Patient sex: M
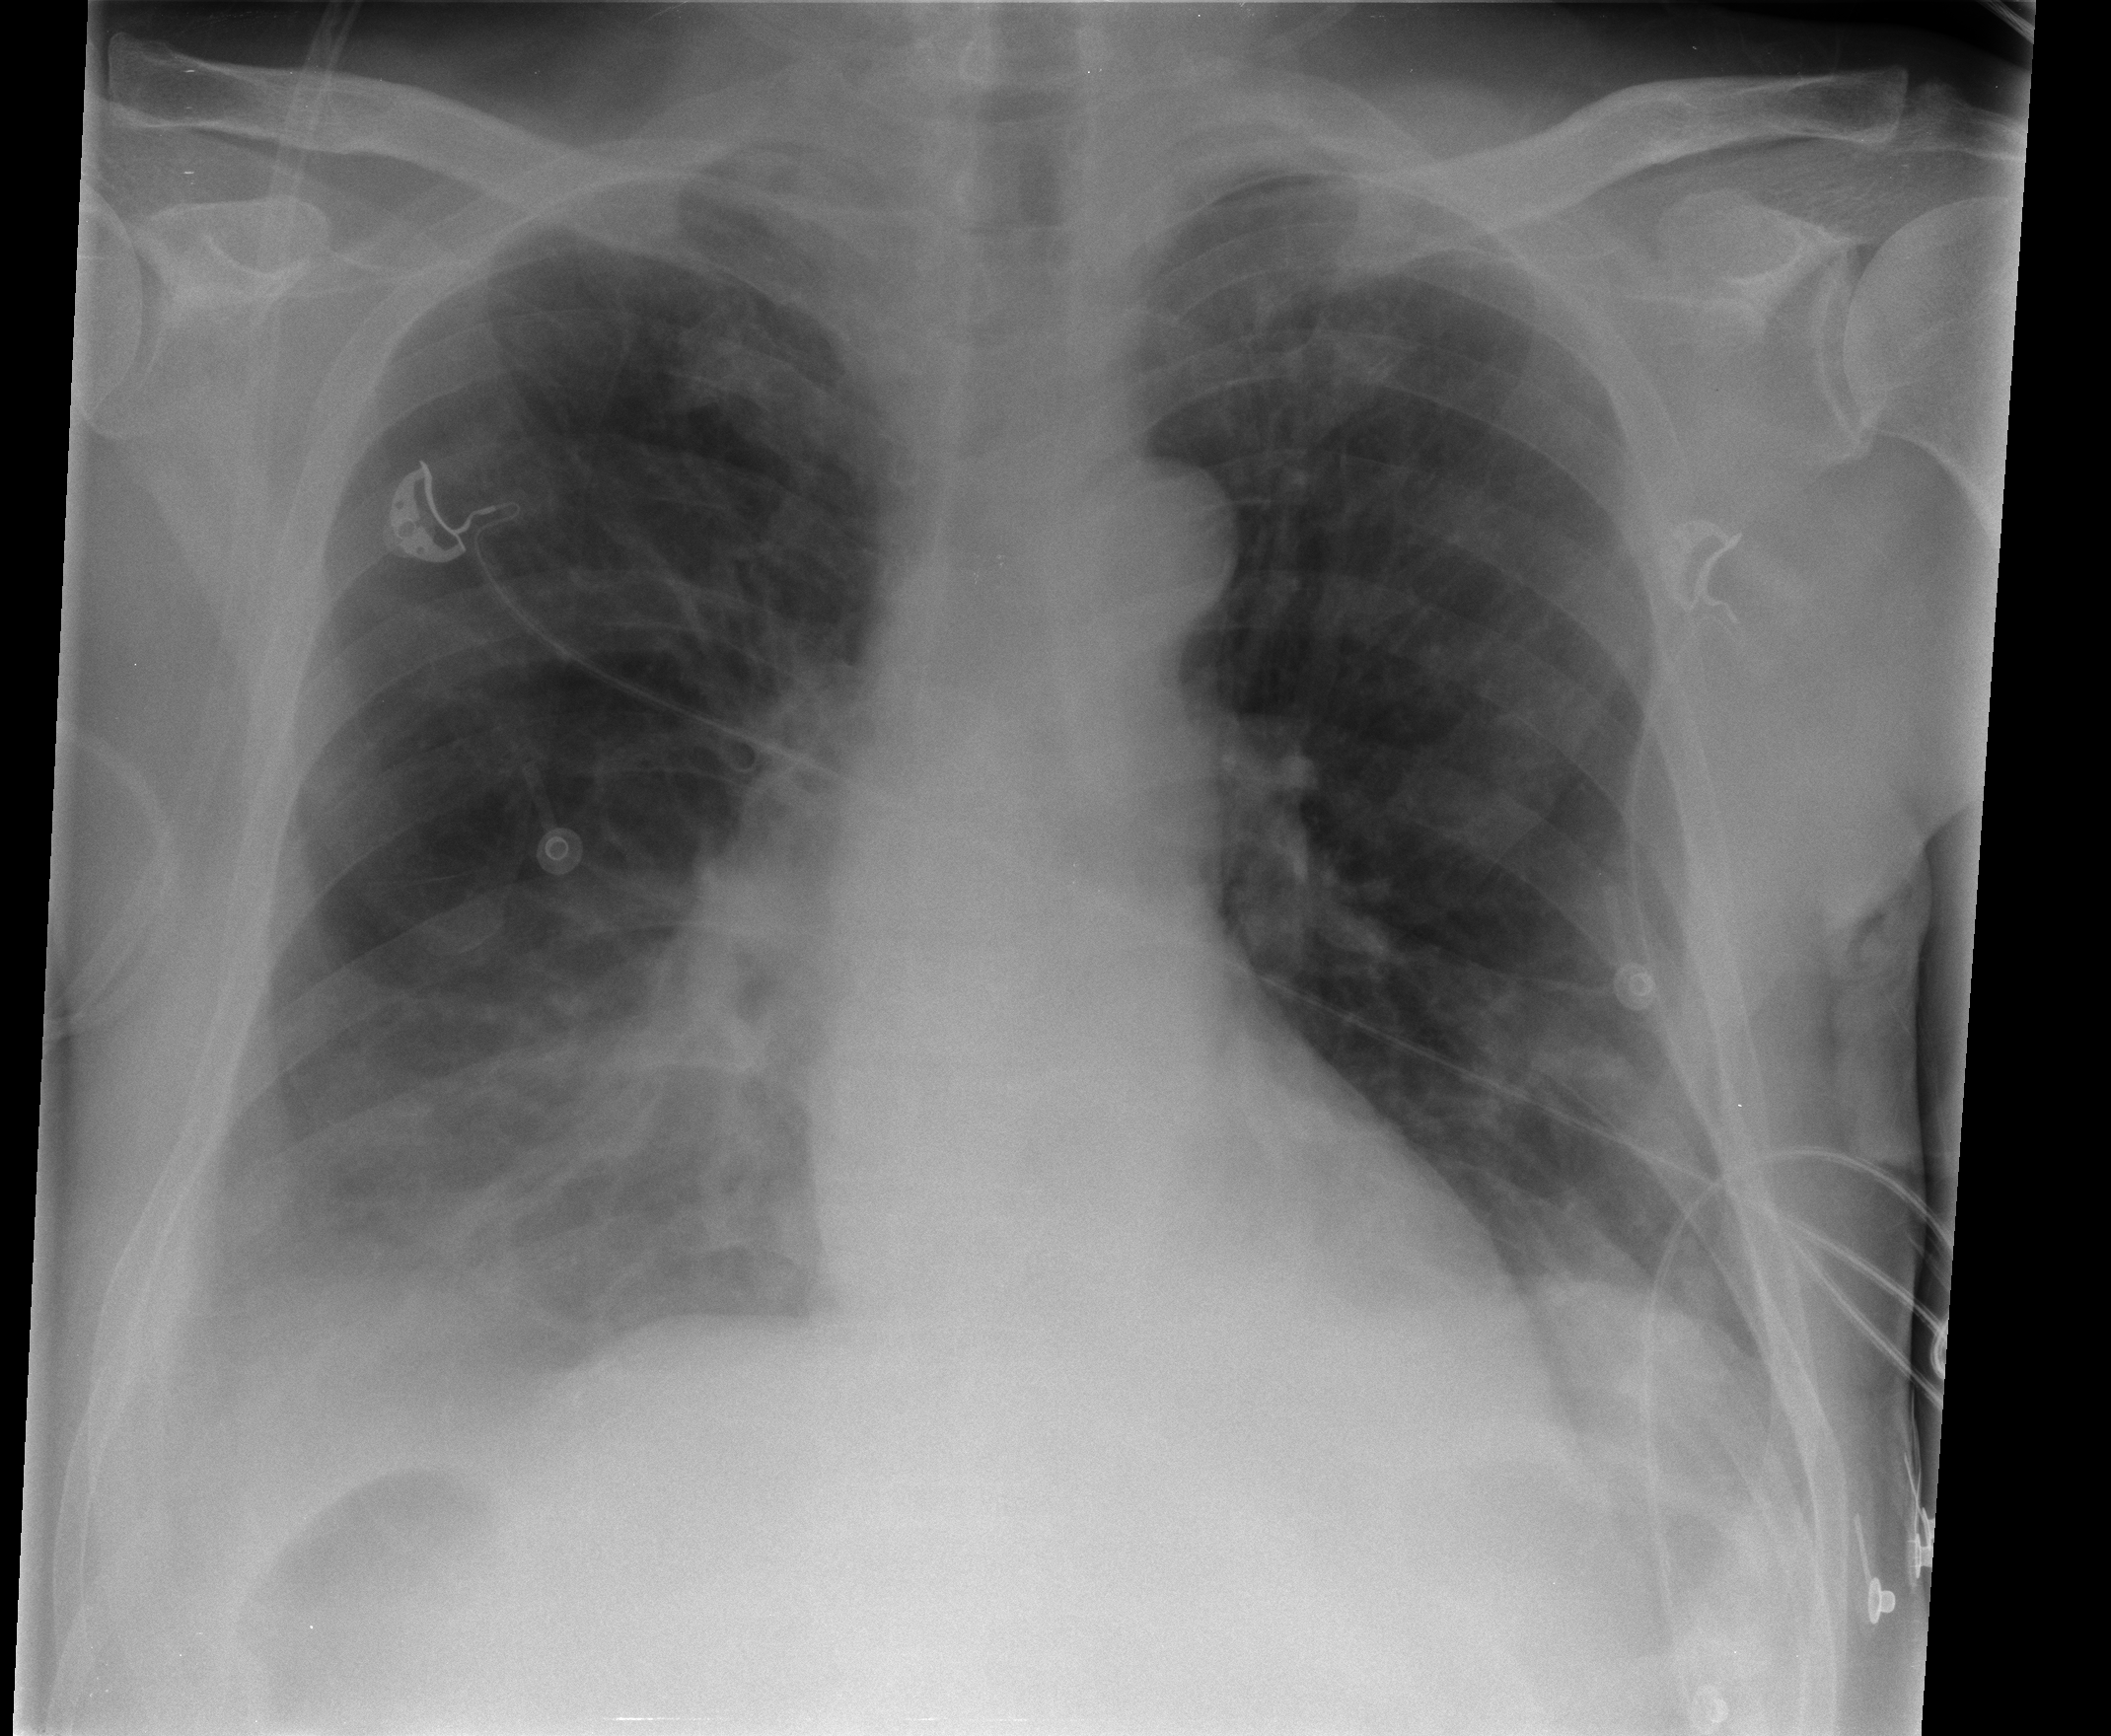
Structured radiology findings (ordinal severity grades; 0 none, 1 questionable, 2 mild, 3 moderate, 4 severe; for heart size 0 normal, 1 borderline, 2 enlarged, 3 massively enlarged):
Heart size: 0
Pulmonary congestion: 0
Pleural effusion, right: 2
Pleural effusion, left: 0
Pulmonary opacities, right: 0
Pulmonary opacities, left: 0
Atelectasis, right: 2
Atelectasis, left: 2